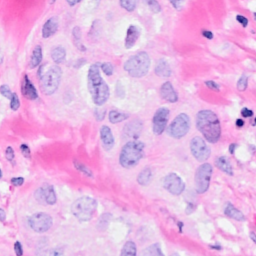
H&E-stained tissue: Breast